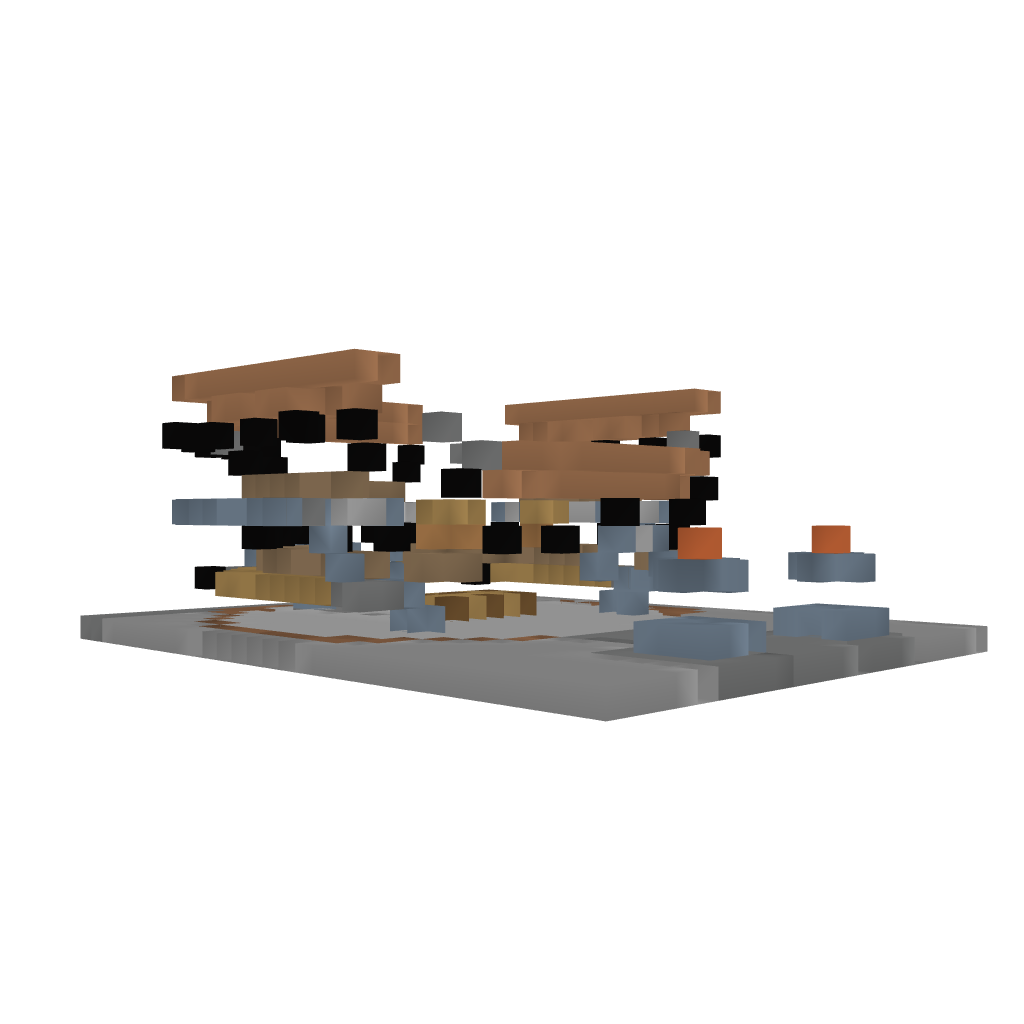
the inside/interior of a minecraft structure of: A Medium Amphitheatre